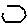
Label: hexagon